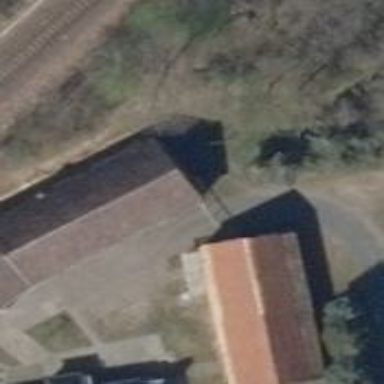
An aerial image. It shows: Building with gabled roof.